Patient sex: M
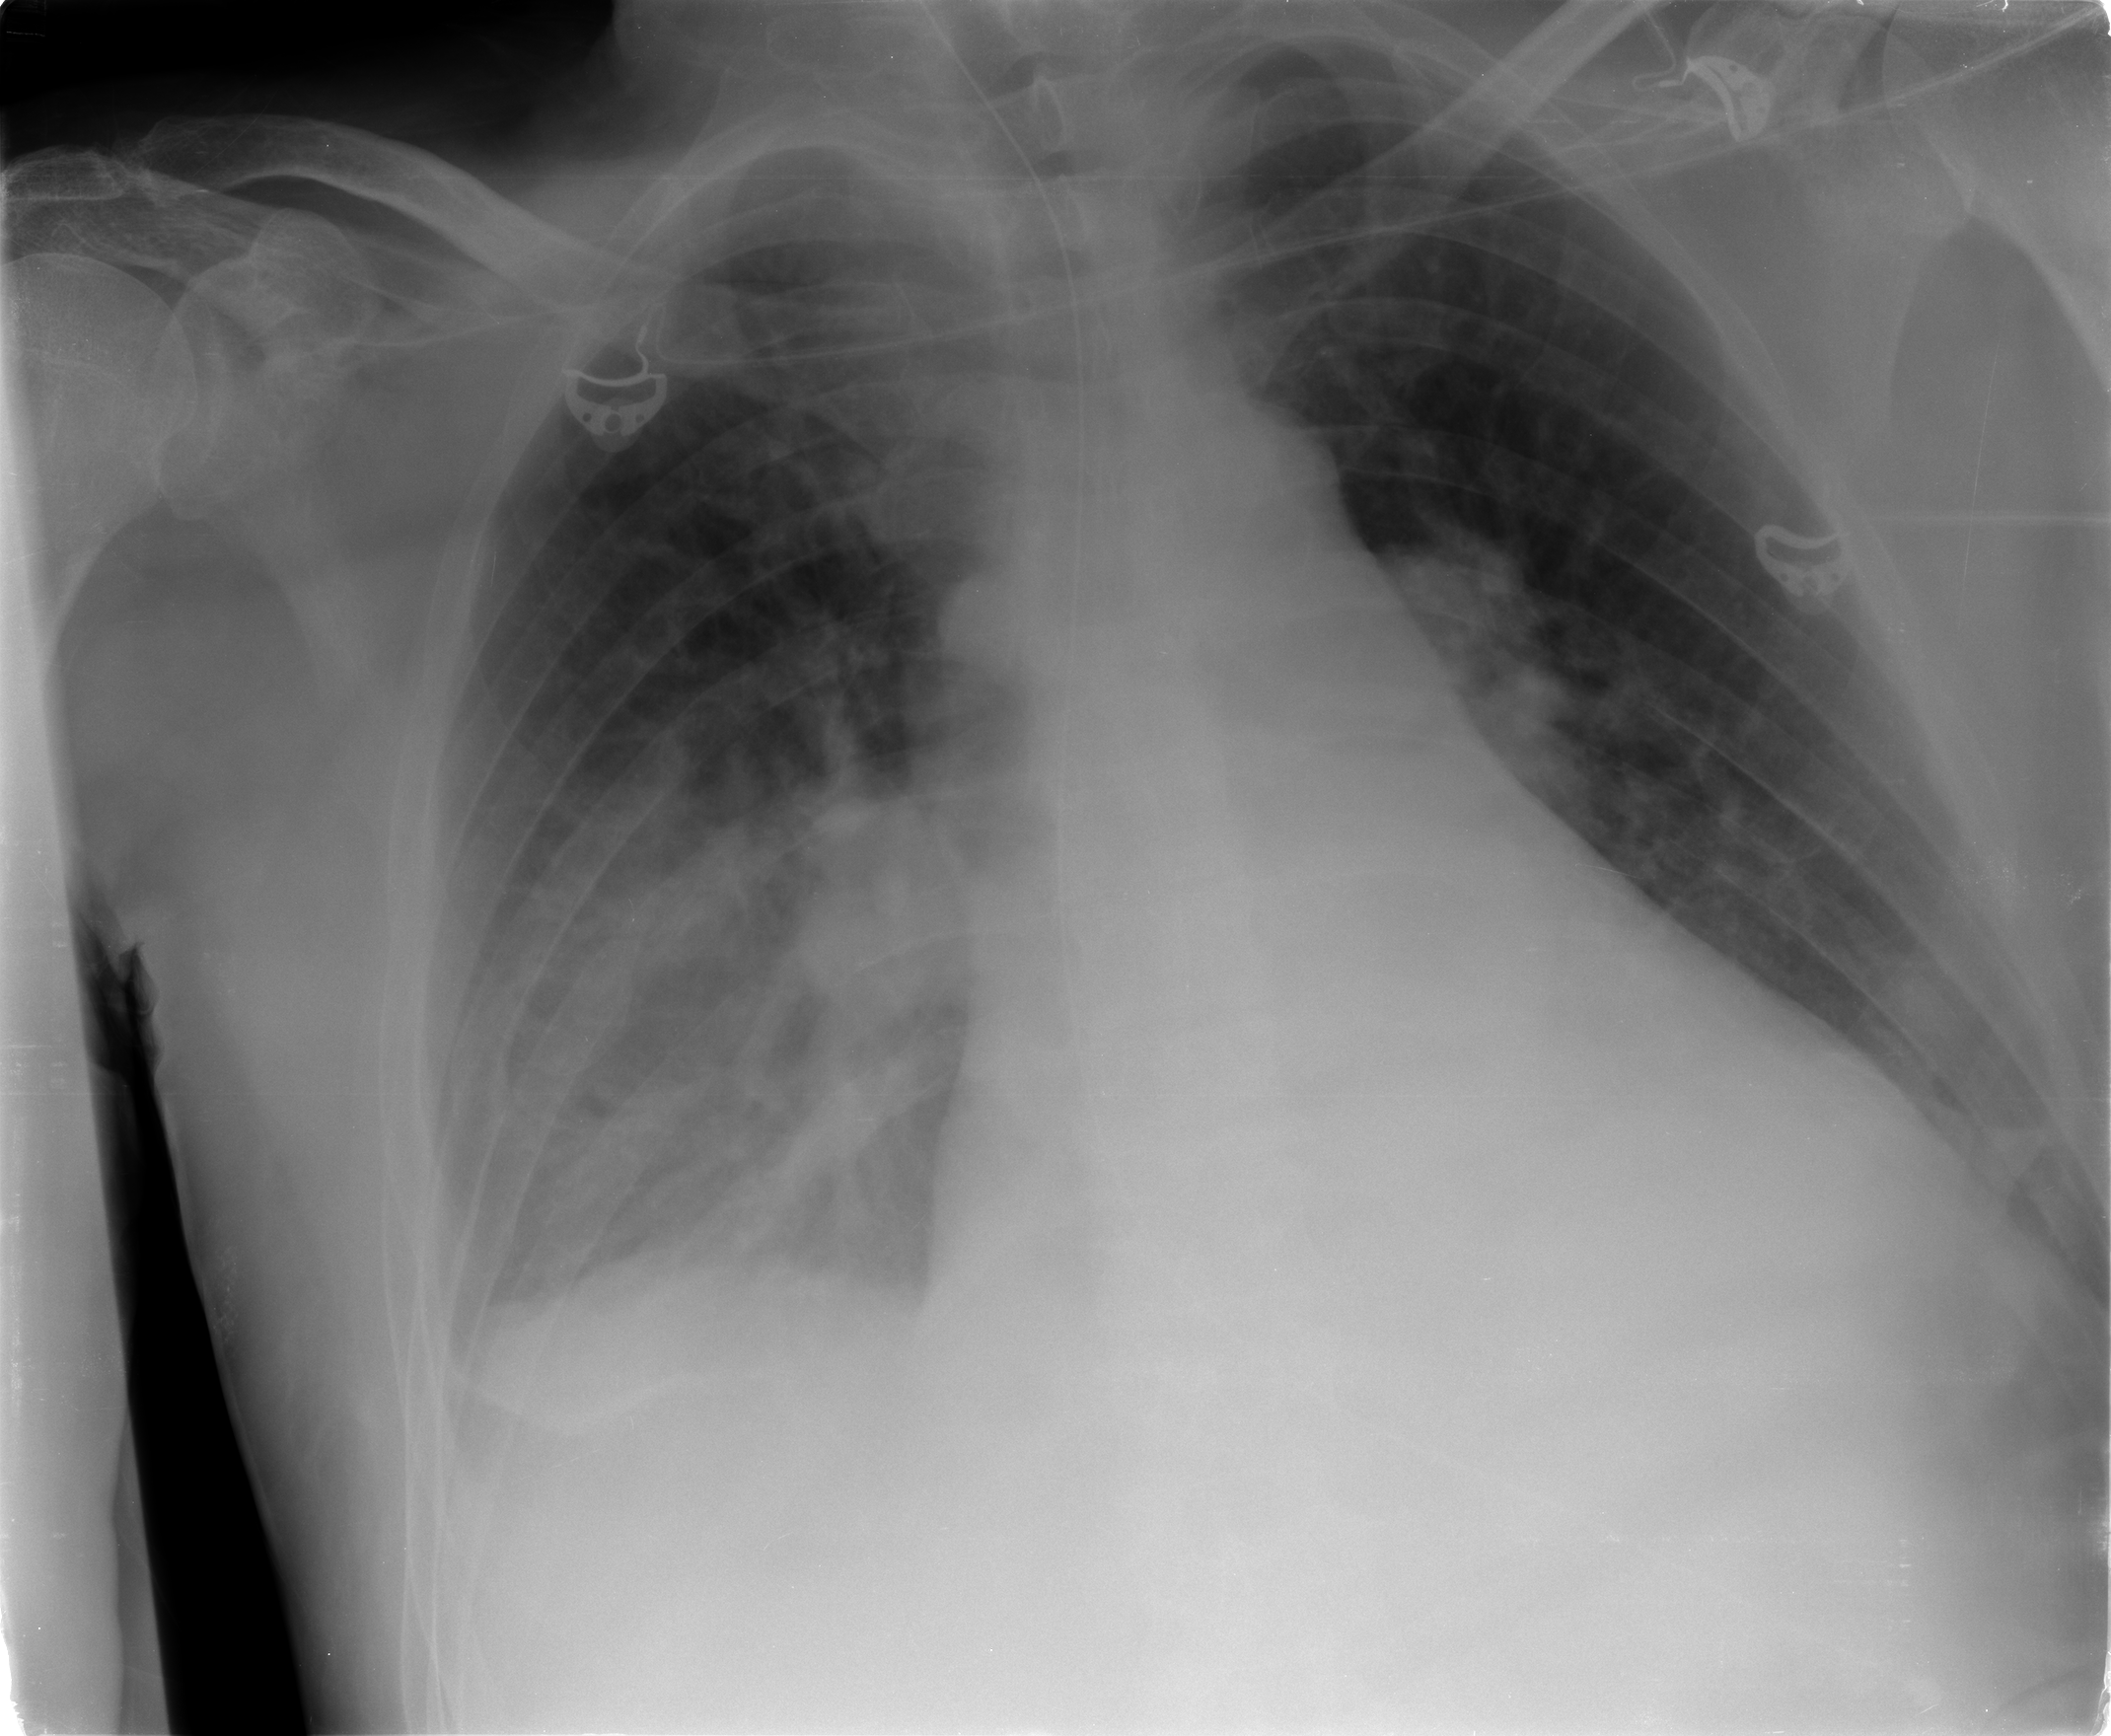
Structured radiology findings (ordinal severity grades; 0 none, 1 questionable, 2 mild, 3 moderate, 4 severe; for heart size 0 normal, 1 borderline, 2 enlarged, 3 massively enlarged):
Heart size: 2
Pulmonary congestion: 2
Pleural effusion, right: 2
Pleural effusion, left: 2
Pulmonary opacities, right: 2
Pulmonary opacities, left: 0
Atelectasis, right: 2
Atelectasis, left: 1